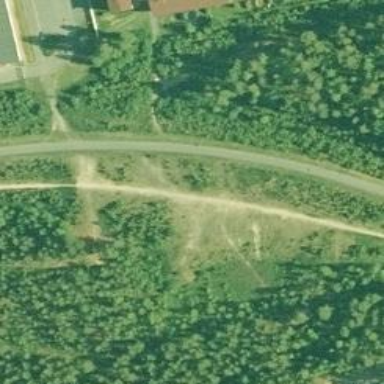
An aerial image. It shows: Asphalt cycleway.